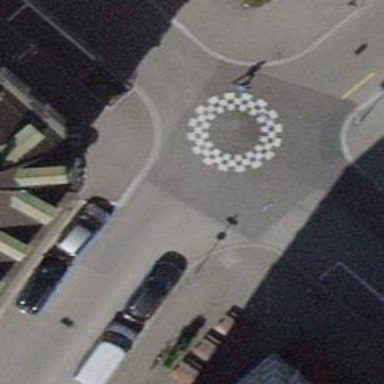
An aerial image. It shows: Rosette traffic calming feature.